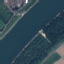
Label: River